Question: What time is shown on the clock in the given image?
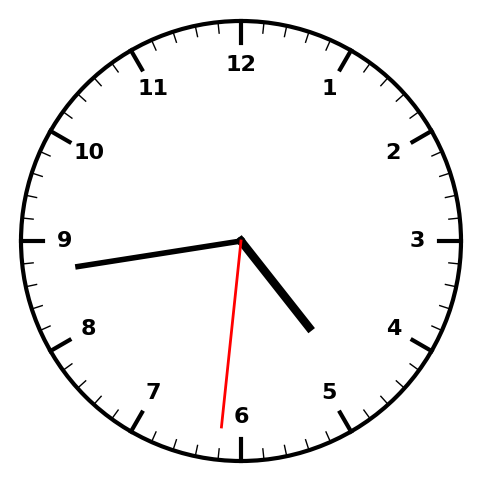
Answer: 04:43:31